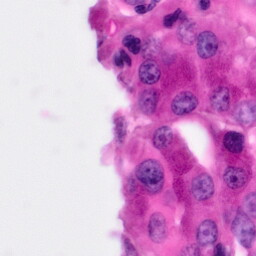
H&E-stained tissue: Pancreatic